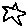
Label: star